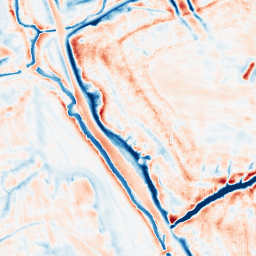
Category: edge_preserving
Decomposition family: bilateral
Decomposition parameters: d: 21
sigma_color: 75
sigma_space: 50
Upsampling method: fft_zeropad
Upsampling parameters: scale: 2
Upsampling scale: 2